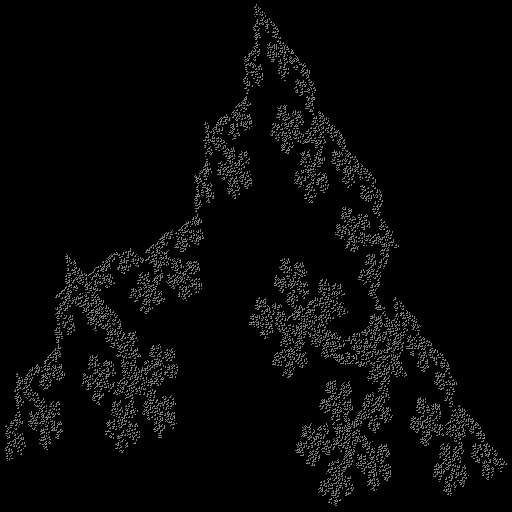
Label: penta